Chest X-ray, PA view. Patient: 41 years old, sex F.
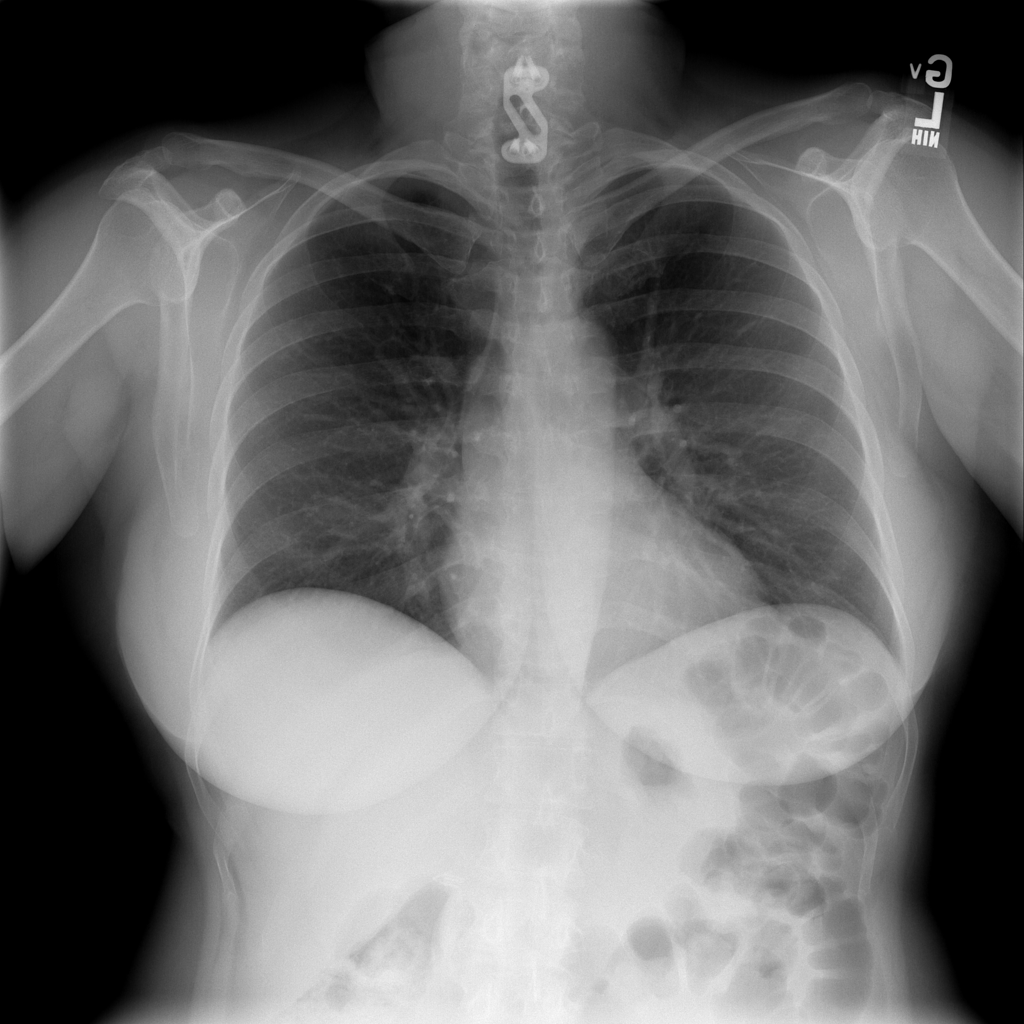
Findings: No Finding